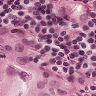
Metastatic tissue present: yes